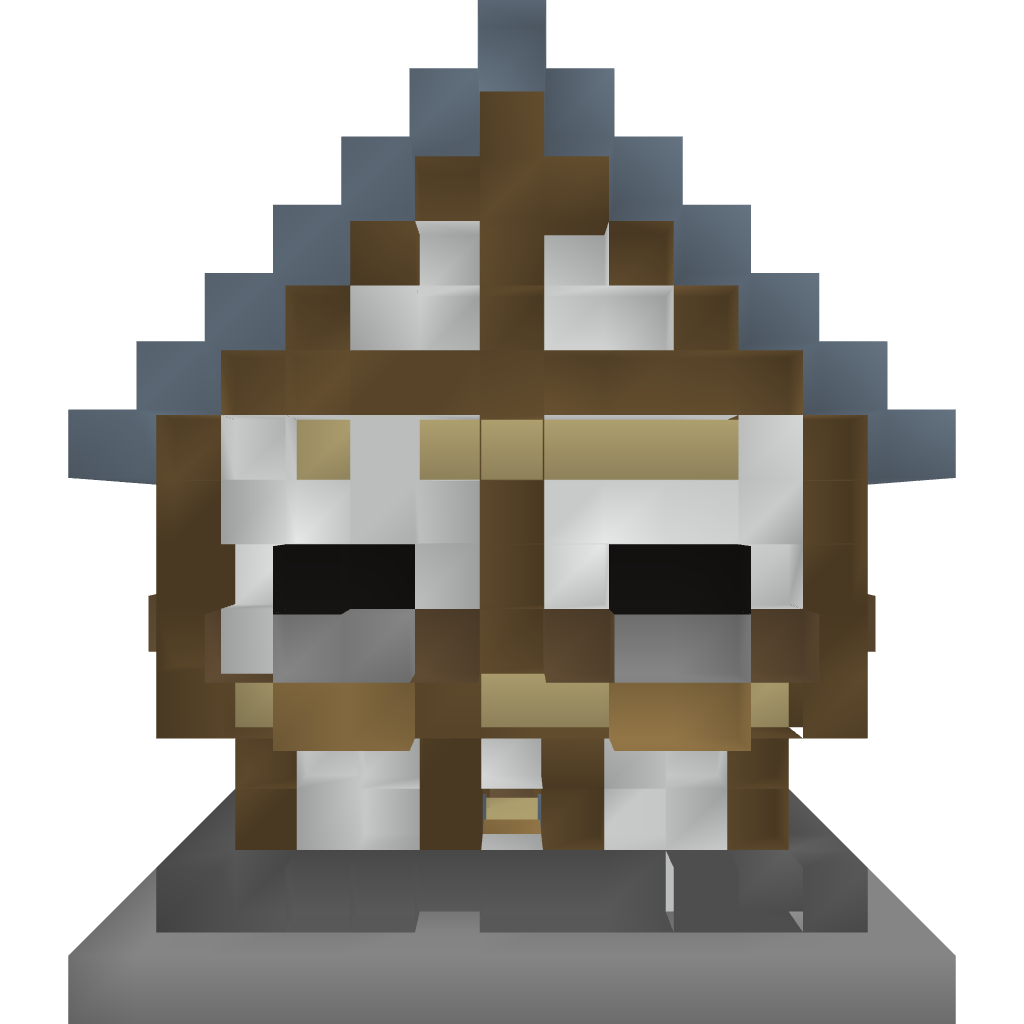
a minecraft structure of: Simple house